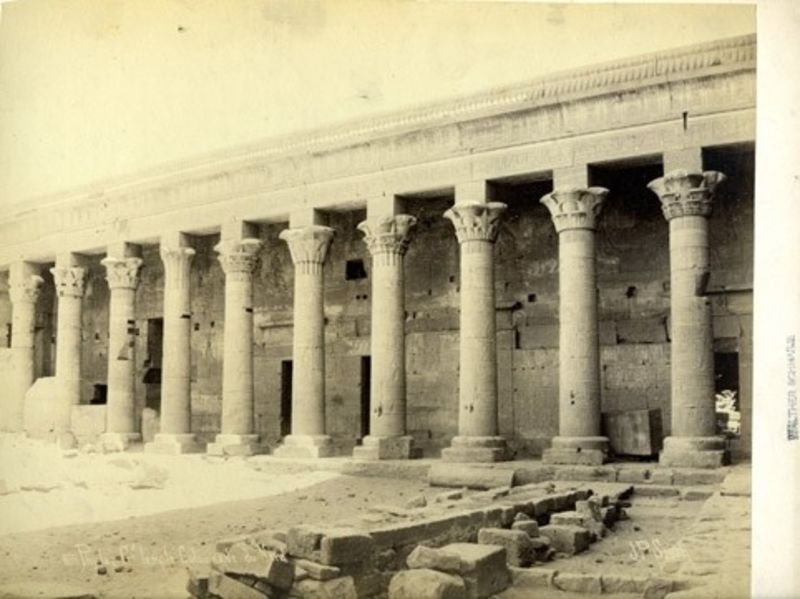
Titel: 886 Phylae G&#x2019; temple Colonnade du Nord
Künstler: Pascal Sébah
Standort: Hamburg
Institution: Museum für Kunst und Gewerbe Hamburg
Schlagwörter: pfeiler, foto, fotografie, photographie, kolonnade, photo, tempel, albumin, lichtbild, reisefotografie, schwarzweißpositivverfahren, silbersalzverfahren, schwarzweißfotografie, reisephotographie, albuminpapier, heiligtümer, säule, philae, ägypten